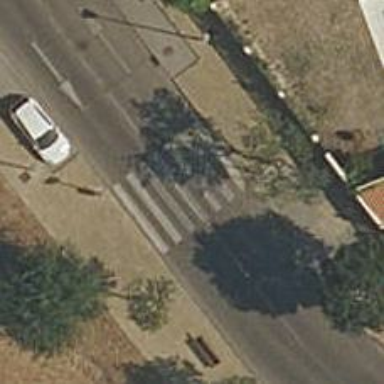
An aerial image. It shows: Marked crossing on the road.